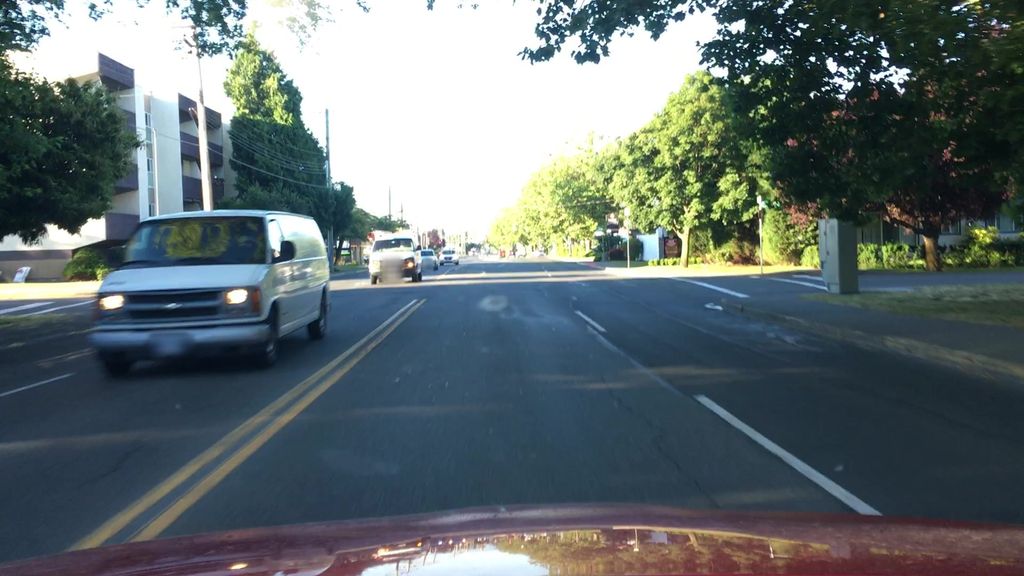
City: victoria